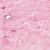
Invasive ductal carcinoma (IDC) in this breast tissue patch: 0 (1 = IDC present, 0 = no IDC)